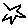
Label: star